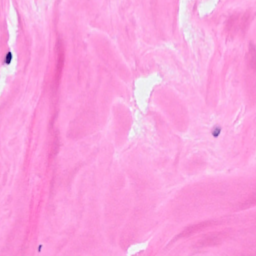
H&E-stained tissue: Breast